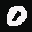
Label: 0